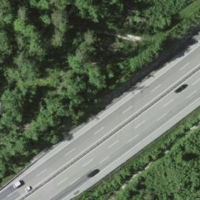
EUNIS habitat code: 57
Species observed at this site:
Milvus migrans